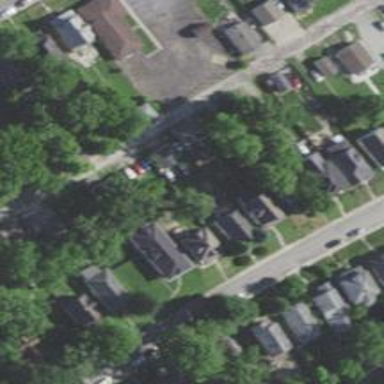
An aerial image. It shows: Neighborhood.